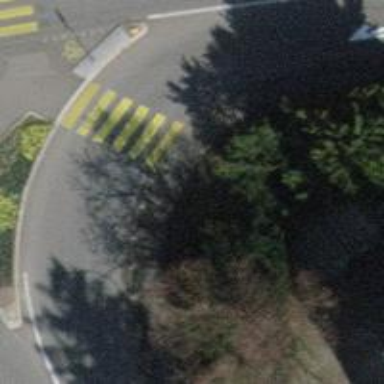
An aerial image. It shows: Kerb barrier.